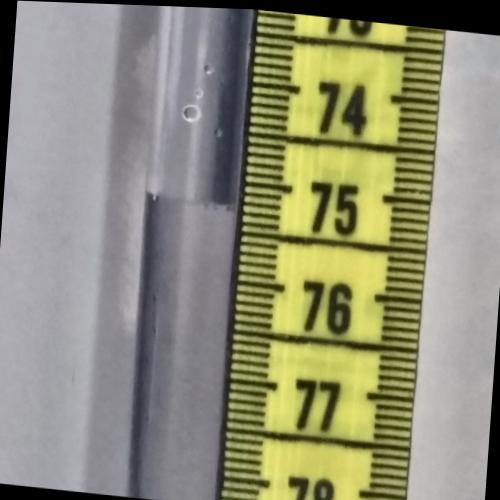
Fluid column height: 75.2 cm